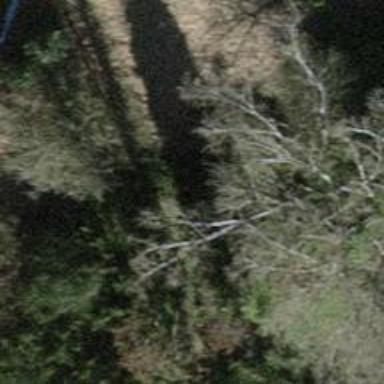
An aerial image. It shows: Single tag "natural: tree."